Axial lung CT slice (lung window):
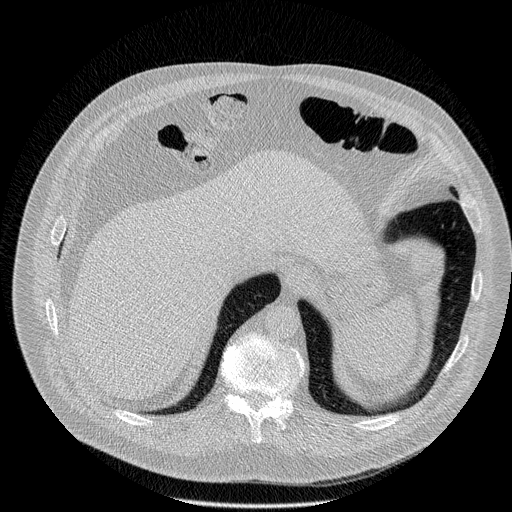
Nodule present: no